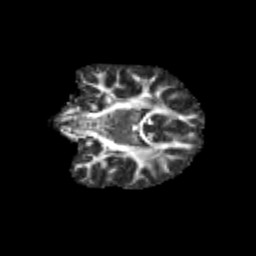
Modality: FA
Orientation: coronal
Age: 12
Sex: female
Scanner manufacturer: siemens
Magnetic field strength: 3 T
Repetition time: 3.8 s
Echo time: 0.07 s